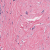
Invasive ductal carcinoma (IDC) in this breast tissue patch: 1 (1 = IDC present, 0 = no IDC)